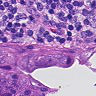
Metastatic tissue present: yes